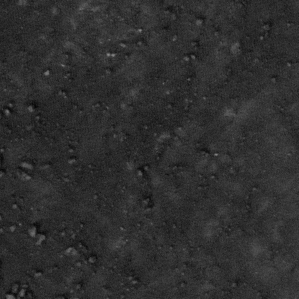
Label: frost